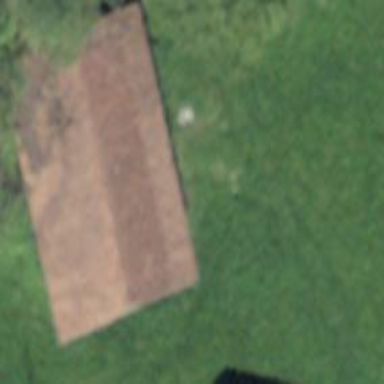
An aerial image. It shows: Rural barn.